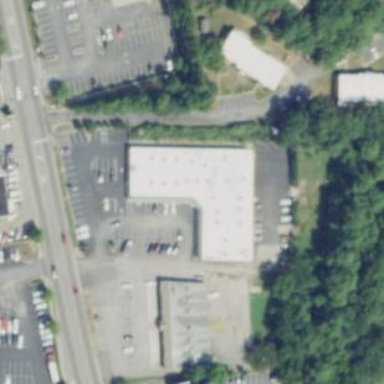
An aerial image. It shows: Retail building.